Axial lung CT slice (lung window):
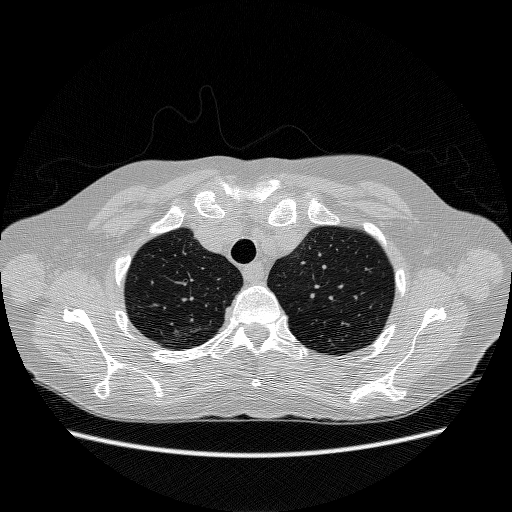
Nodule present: no